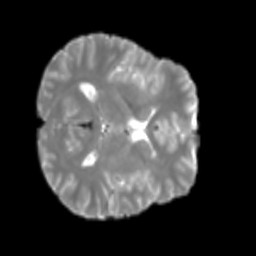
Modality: T2w
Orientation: axial
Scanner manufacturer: siemens
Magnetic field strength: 3 T
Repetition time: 4 s
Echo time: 0.0594 s